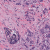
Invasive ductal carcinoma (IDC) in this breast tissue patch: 1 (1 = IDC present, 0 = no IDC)